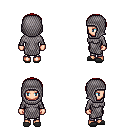
a pixel art fantasy rpg character, female body template, human, light skin, chain mail, metal pants, red plain hairstyle, chain hood, gray slippers, four views (front, back, left, right), 2x2 character sprite sheet, small pixel art, hard edges, no anti-aliasing